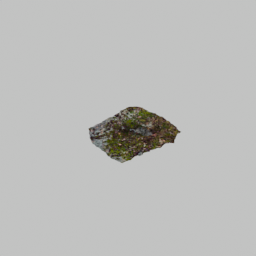
Label: nature